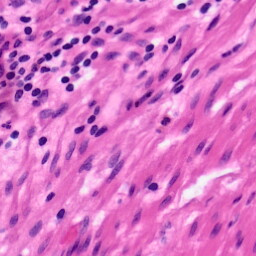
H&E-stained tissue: Pancreatic